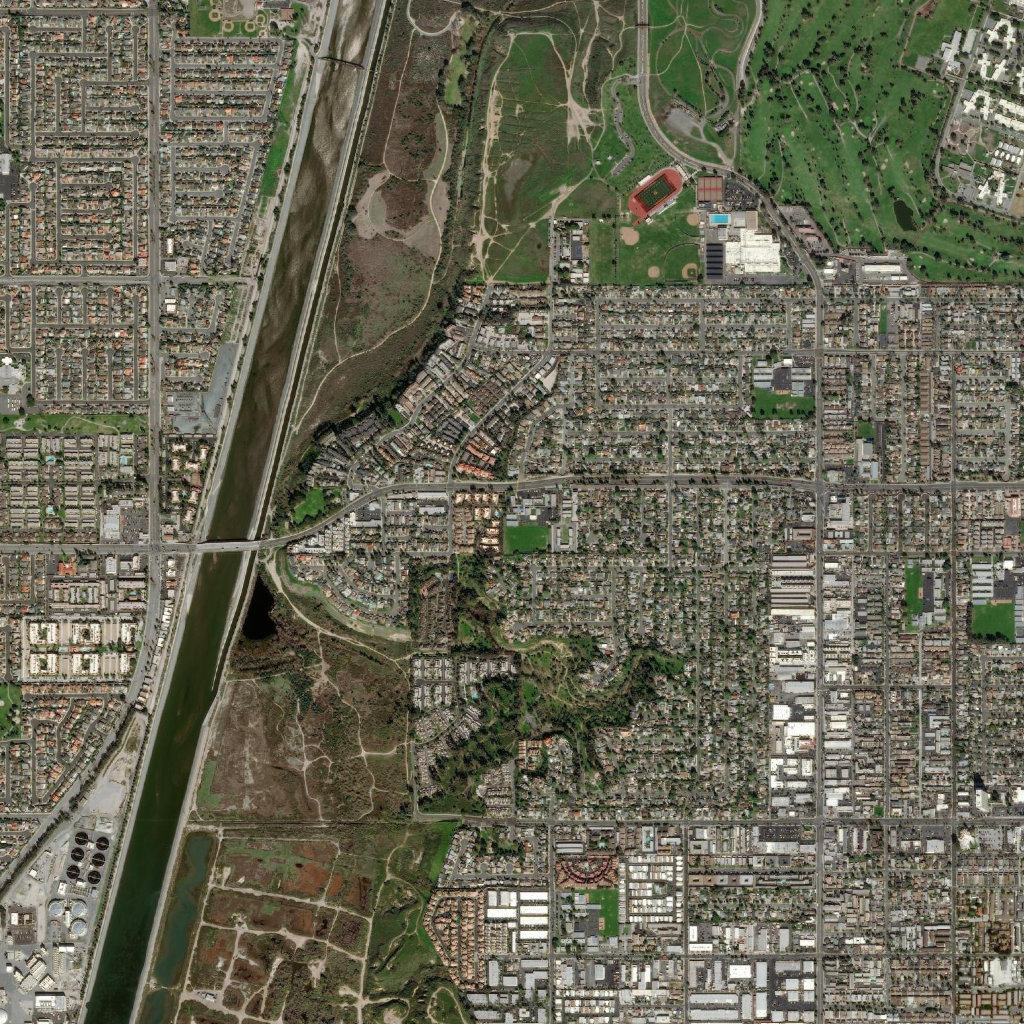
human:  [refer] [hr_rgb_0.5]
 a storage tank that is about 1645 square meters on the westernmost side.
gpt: <box>[[4, 87, 6, 89, 0]]</box>

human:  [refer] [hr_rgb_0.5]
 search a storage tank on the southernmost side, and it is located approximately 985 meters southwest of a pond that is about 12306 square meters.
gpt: <box>[[6, 89, 8, 91, 0]]</box>

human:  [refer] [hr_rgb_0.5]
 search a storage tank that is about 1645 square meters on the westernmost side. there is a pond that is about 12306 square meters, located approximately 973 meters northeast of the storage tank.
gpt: <box>[[4, 87, 6, 89, 0]]</box>